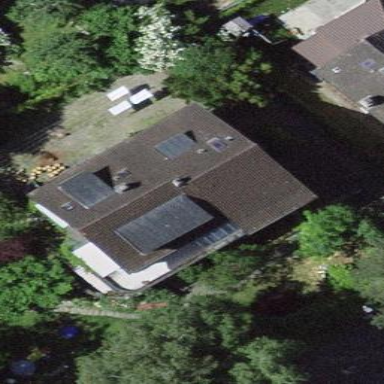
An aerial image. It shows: Detached building with gabled roof oriented along with brown-colored roof.